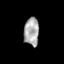
Tissue: skin
Cell type: Epithelial cells
Senescence score: 0.8817
Nuclear area (px): 417
Mean DAPI intensity: 167.964